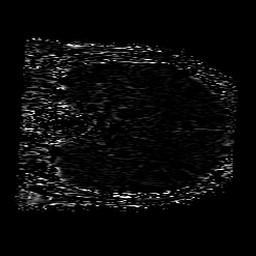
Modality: SWI
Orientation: coronal
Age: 71
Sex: female
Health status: ill
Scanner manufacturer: philips
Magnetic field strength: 3 T
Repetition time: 0.031 s